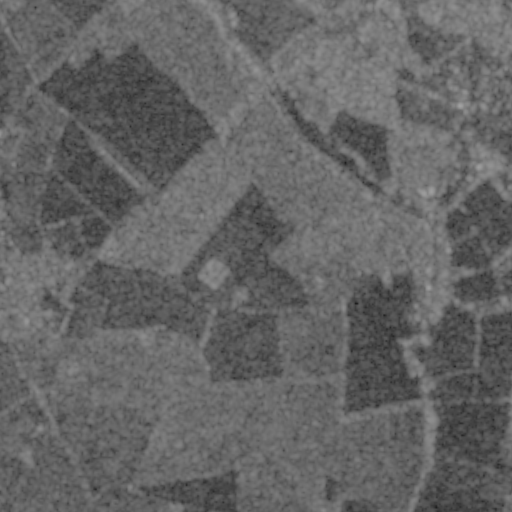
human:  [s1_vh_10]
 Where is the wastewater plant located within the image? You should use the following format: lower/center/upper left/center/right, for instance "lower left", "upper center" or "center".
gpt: The wastewater plant is located in the upper center of the image.
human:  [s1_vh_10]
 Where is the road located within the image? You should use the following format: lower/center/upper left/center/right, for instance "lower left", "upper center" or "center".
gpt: There is no road in the image.

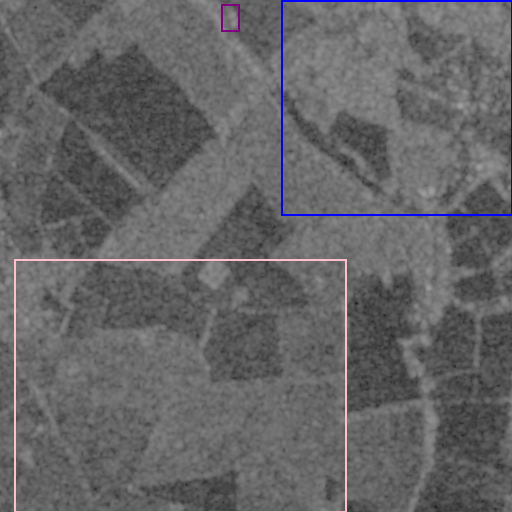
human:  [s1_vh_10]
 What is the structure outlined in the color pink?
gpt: The structure outlined in pink is a crop field.
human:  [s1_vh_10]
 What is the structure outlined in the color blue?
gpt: The structure outlined in blue is a park.
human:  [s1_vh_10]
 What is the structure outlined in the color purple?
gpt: The structure outlined in purple is a wastewater plant.
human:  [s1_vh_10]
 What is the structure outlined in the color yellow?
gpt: There is no yellow outline.